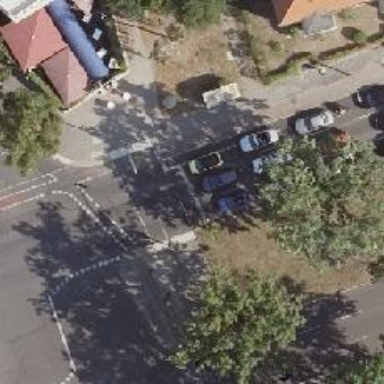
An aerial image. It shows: Road with traffic signals.